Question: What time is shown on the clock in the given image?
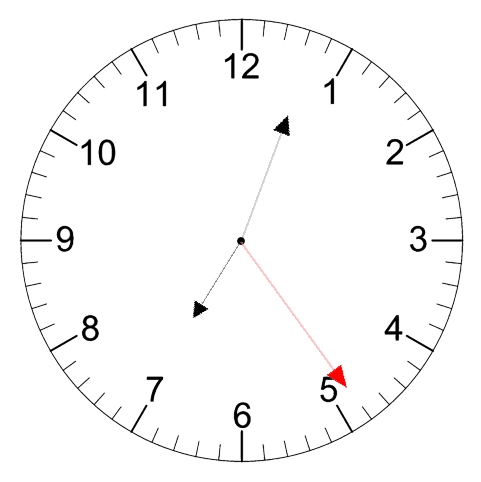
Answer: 07:03:24